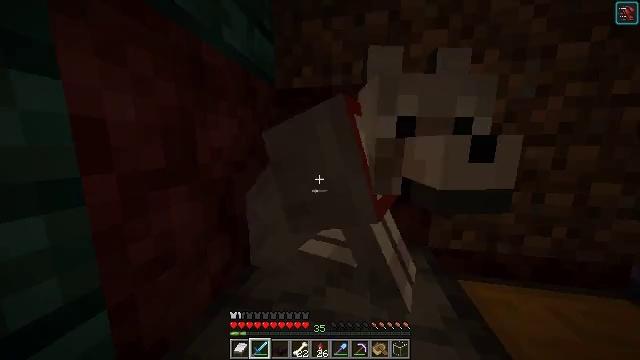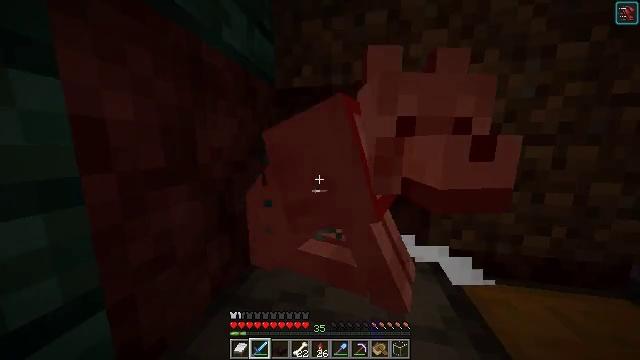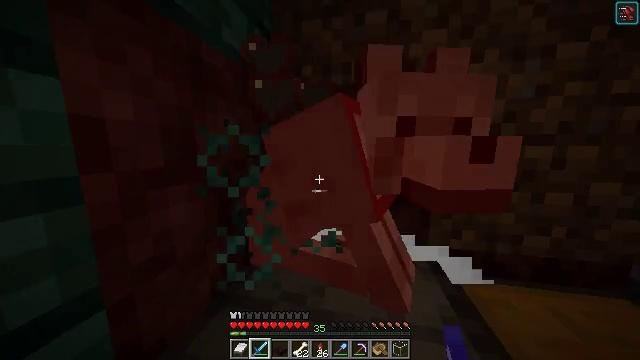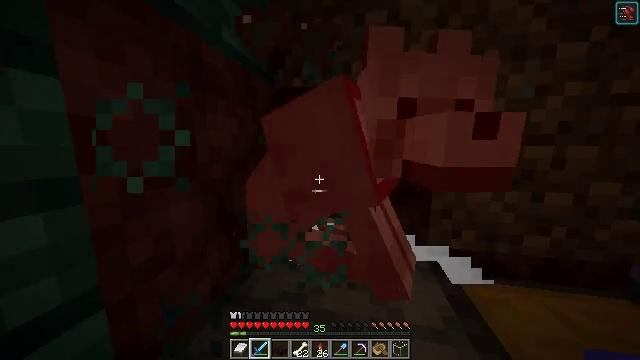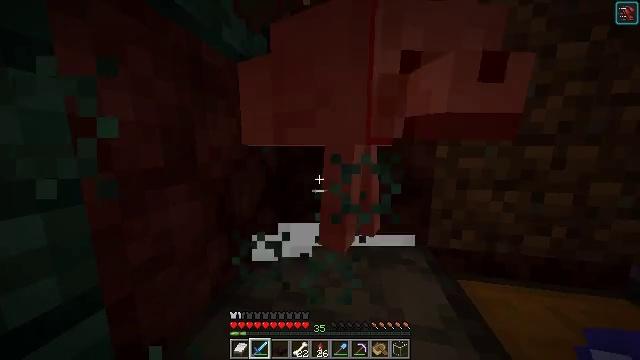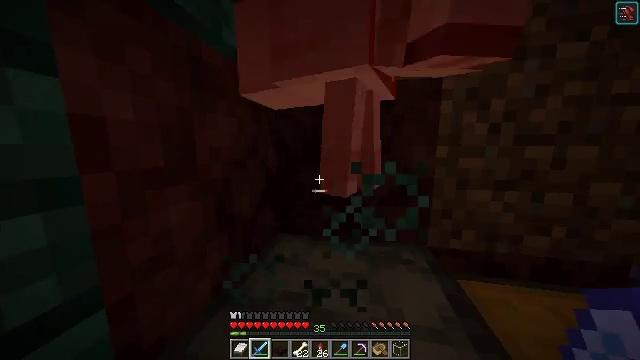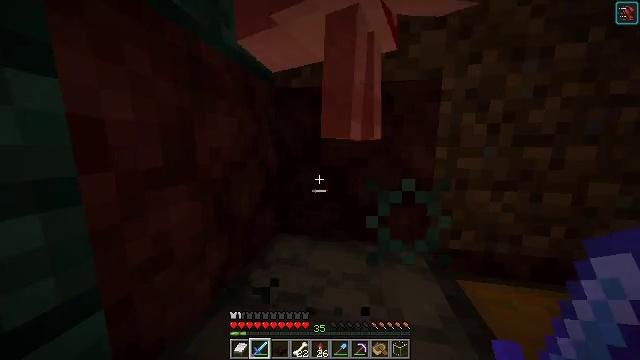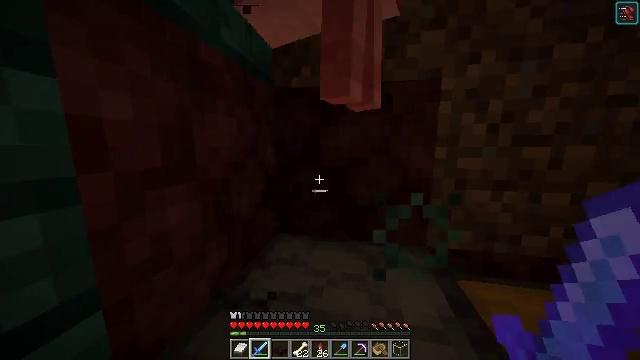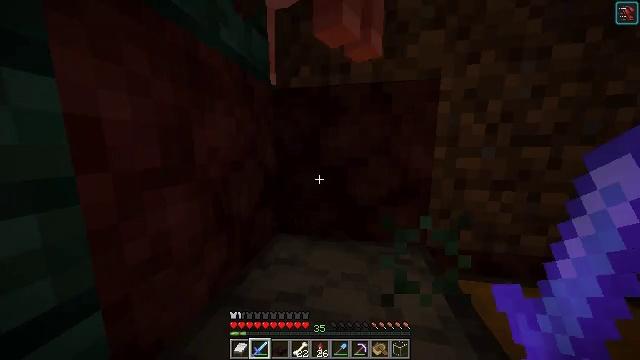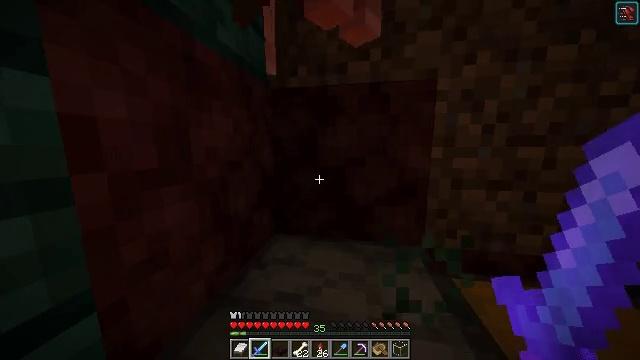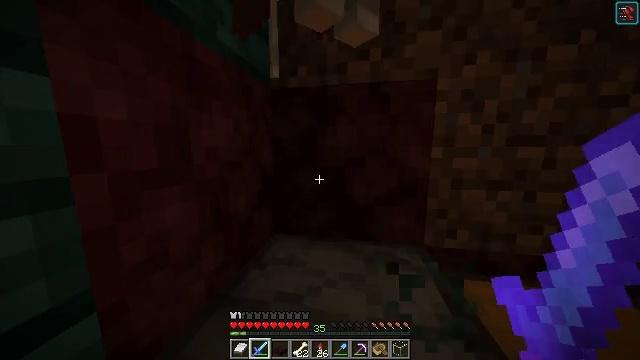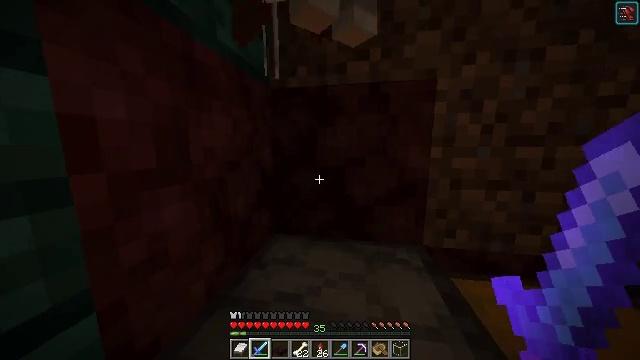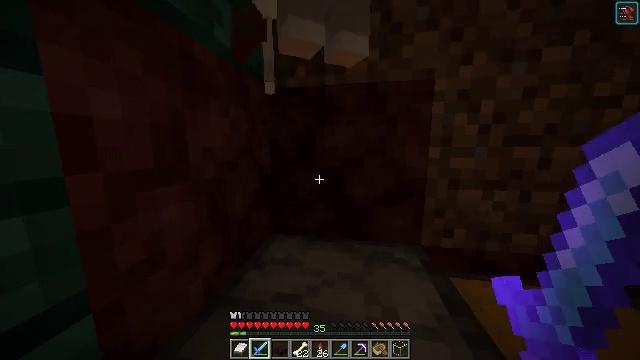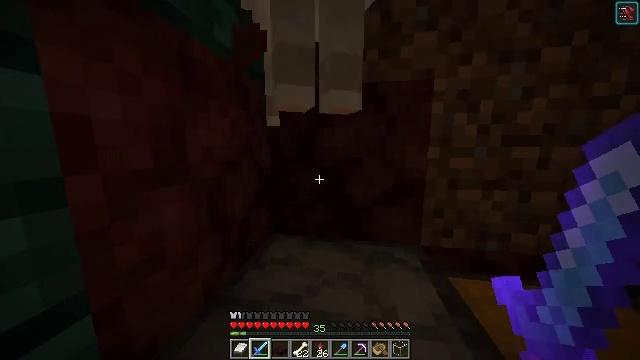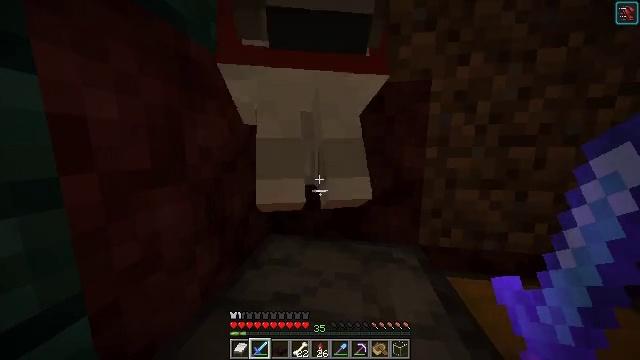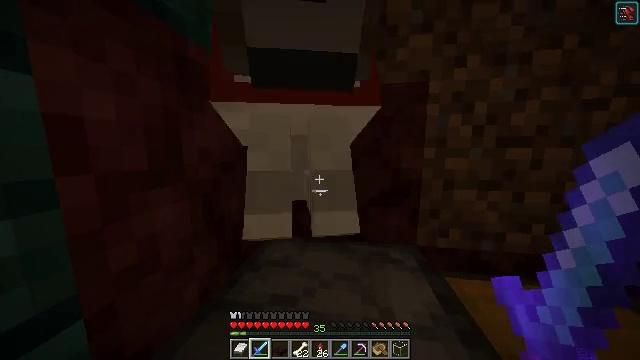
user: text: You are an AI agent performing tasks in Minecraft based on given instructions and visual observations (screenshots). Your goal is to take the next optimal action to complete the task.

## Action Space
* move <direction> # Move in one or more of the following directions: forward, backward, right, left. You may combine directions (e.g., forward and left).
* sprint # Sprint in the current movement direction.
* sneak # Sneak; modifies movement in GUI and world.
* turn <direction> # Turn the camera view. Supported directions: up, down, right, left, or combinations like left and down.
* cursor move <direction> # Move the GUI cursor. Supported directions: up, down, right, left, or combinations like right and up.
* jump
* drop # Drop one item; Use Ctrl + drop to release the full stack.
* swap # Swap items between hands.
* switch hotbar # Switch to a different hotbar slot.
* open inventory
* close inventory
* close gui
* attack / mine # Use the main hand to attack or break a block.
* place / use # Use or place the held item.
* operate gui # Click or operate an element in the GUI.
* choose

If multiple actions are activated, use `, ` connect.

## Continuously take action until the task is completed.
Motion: motion action
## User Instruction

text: Hunt wild animals.
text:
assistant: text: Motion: no_op
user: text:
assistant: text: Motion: no_op
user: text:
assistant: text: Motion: no_op
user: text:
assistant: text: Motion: no_op
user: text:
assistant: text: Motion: no_op
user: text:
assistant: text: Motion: no_op
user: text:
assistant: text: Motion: no_op
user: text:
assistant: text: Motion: no_op
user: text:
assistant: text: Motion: no_op
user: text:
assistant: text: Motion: no_op
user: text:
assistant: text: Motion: no_op
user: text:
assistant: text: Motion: no_op
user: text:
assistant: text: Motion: no_op
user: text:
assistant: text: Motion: no_op
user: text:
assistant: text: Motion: no_op
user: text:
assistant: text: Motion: no_op
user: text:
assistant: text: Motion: no_op
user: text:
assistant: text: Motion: no_op
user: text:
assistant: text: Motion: no_op
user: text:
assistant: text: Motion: no_op
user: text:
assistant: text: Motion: attack / mine
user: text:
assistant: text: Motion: attack / mine
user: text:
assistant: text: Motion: attack / mine
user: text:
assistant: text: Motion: no_op
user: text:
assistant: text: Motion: no_op
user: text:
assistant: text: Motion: no_op